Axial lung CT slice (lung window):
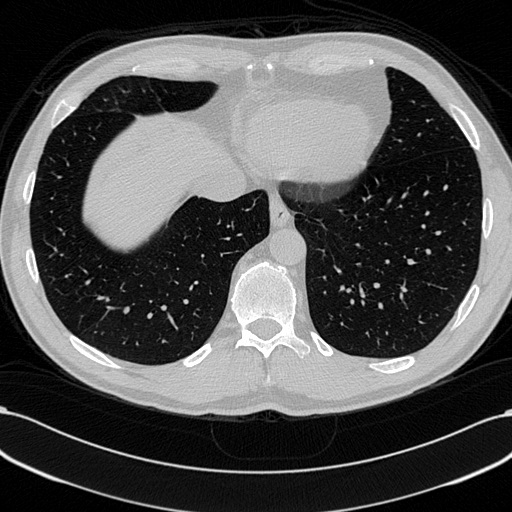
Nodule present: no